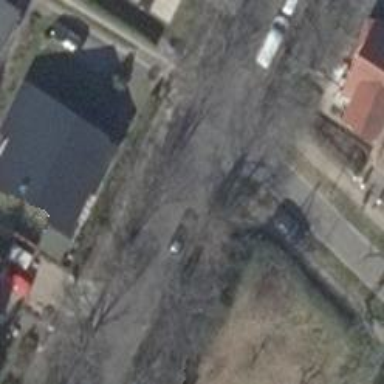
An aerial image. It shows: Residential road with asphalt surface. Both sides have sidewalks.